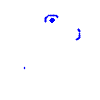
Particle: electron